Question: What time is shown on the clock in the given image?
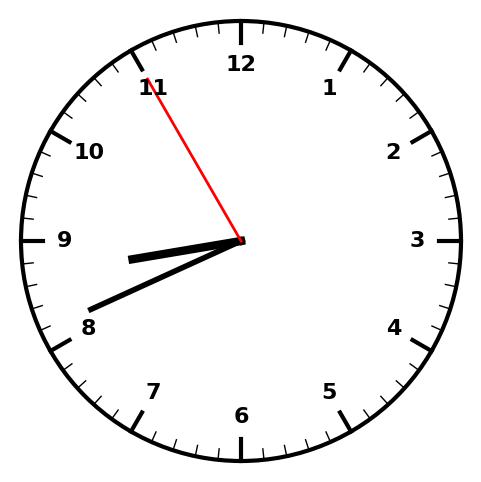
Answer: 08:40:55